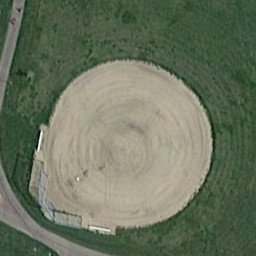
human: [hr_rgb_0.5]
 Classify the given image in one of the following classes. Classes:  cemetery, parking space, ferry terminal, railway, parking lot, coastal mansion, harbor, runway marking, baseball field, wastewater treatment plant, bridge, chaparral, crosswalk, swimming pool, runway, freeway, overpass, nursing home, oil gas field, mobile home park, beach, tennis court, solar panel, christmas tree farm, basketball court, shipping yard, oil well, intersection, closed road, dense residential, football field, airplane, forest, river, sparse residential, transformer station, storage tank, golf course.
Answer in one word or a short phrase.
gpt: baseball field